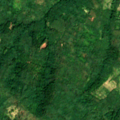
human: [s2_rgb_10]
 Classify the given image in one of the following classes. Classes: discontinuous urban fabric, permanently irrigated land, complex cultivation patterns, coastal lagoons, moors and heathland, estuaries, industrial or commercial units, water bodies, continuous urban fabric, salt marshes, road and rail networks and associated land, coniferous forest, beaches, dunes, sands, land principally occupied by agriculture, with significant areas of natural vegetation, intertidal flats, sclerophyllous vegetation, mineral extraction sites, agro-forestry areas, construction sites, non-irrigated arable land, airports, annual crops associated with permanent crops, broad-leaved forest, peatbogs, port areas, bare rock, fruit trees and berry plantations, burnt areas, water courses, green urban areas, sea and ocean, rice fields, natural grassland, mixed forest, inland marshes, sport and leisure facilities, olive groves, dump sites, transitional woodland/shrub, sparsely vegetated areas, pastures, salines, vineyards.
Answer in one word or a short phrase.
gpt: complex cultivation patterns, broad-leaved forest